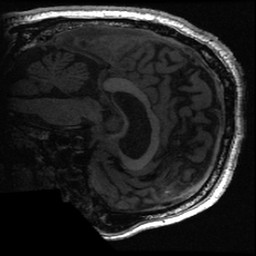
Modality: T1w
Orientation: sagittal
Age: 54
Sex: male